Question: It's very hard to explain but I will try, please keep that in mind.
I'm building angularJS app and I'm having trouble getting the UI to update($scope).
See layout here

Has you can see there are 2 controllers and 3 different $scope at the same time.
For example if I edit "Title" in the $scope3 the "Title" should change also in $scope2.
What is the best way to monitor the changes, and transfer values between controllers and pass it into $scope.value or force new $resource call.
I'm totally lost here.
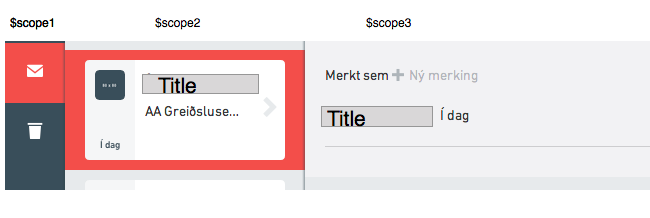
Answer: There are multiple ways available. The best should be chosen according to the relations between the scopes, if them are in different templates or modules, etc.
First of the ways is to create a mediator service which could store the necessary value. This mediator service could be injected anywhere it is needed - controllers, other services, directives.
Template 1 in module 1
'''
<div ng-controller="Ctrl1">
<input type="text" ng-model="val">{{ val }}
</div>
'''
Controller 1 in module 1
'''
app.controller('Ctrl1', ['$scope', 'ValMediator', function($scope, ValMediator) {
$scope.val = '';
$scope.$watch(
function(){
return ValMediator.getVal();
},
function(newVal){
$scope.val = newVal;
}
);
$scope.$watch('val',
function(newVal){
ValMediator.setVal(newVal);
}
);
}]);
'''
Template 2 in module 2
'''
<div ng-controller="Ctrl2">
<input type="text" ng-model="val">{{ val }}
</div>
'''
Controller 2 in module 2
'''
app.controller('Ctrl2', ['$scope', 'ValMediator',function($scope, ValMediator) {
$scope.val = '';
$scope.$watch(
function(){
return ValMediator.getVal();
},
function(newVal){
$scope.val = newVal;
}
);
$scope.$watch('val',
function(newVal){
ValMediator.setVal(newVal);
}
);
}]);
'''
Mediator service
'''
app.factory('ValMediator', function() {
var val = '';
return {
setVal: function(newVal){
val = newVal;
},
getVal: function(){
return val;
}
};
});
'''
Please refer to this <URL> 'ValMediator' is an example of such a service which stores the 'val' variable inside and exposes getter and setter as a public interface. Other controllers could inject it and use. By using '$scope.$watch' on the service getter all the external changes are put into a local '$scope'. Watching the local 'val' is used to publish local changes to other consumers via the mediator service.
=====================
Another way to it is to emit events through the '$rootScope'. I don't think this method should be used because it litters the 'rootScope' with the events which aren't necessary. However it is a valid method of cross module/scope communication and should be take into account.
Please refer to <URL>
Here the role of the mediator is taken by the '$rootScope' service which is used just as a medium for event transportation. Templates are the same but controllers don't require nothing else then '$scope' and '$rootScope' for communication:
Controller 1 module 1
'''
app.controller('Ctrl1', ['$scope', '$rootScope', function($scope, $rootScope) {
$scope.val = '';
$scope.$on('Val/update', function(e, arg){
console.log('val update 1', arg);
$scope.val = arg;
});
$scope.$watch('val',
function(newVal, oldVal){
if (newVal === oldVal) return;
$rootScope.$broadcast('Val/update', newVal);
}
);
}]);
'''
Controller 2 module 2
'''
app.controller('Ctrl2', ['$scope', '$rootScope',function($scope, $rootScope) {
$scope.val = '';
$scope.$on('Val/update', function(e, arg) {
console.log('val update 2', arg);
$scope.val = arg;
});
$scope.$watch('val',
function(newVal, oldVal) {
if (newVal === oldVal) return;
$rootScope.$broadcast('Val/update', newVal);
}
);
}]);
'''
That's it for the second example - just react to the change event and publish your own updates